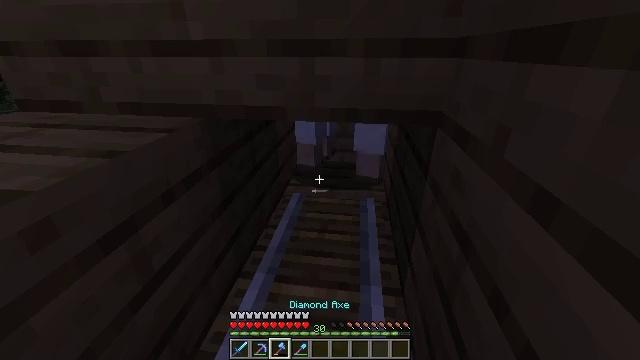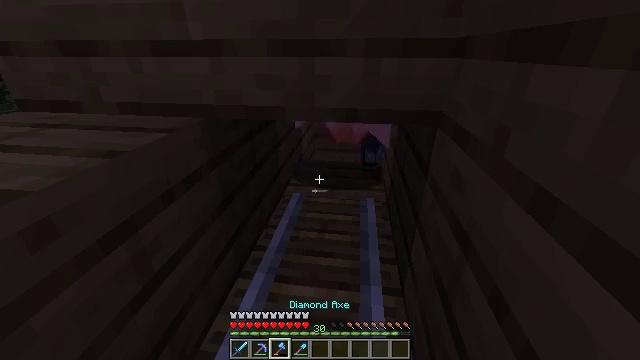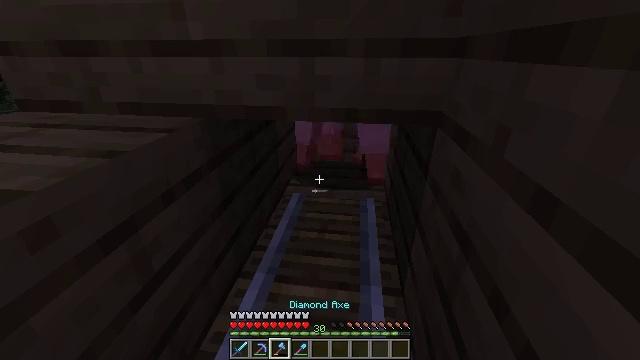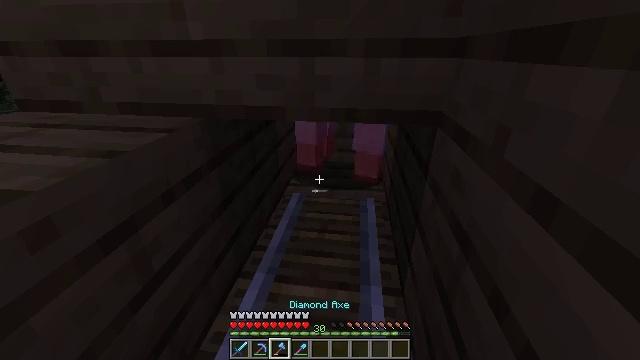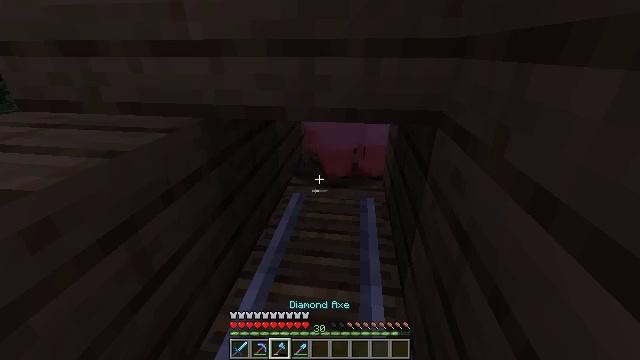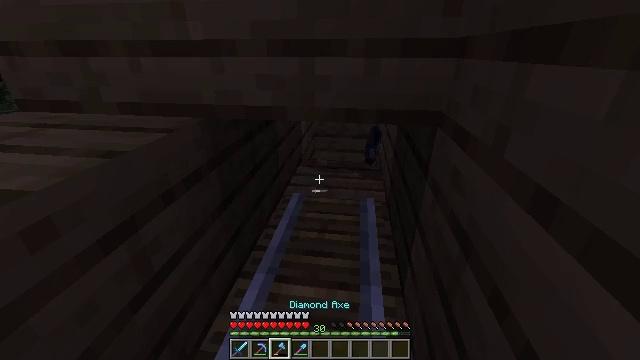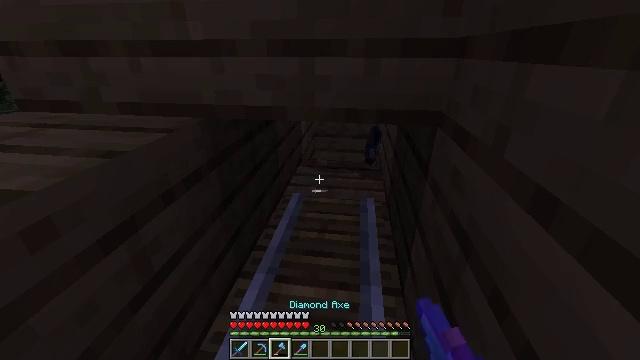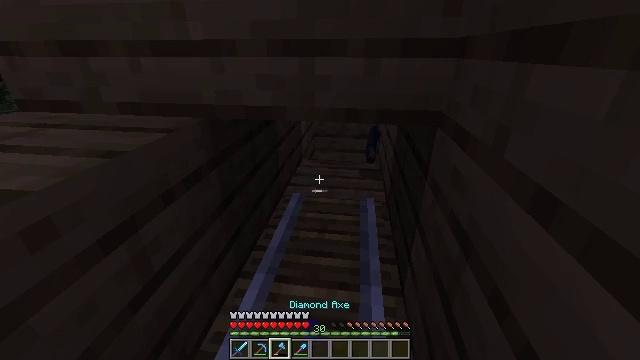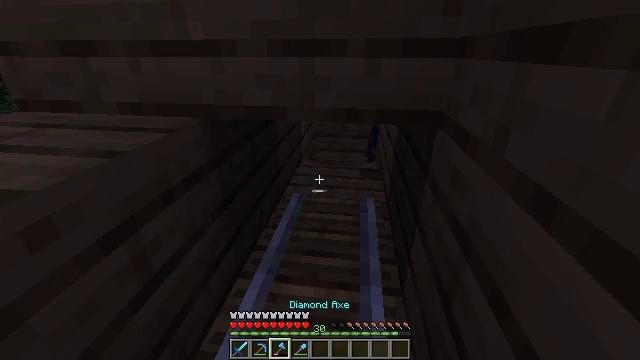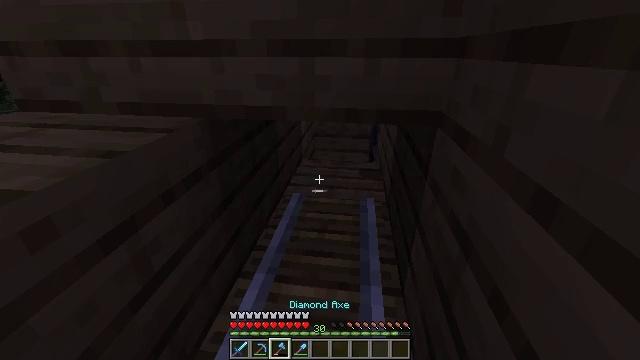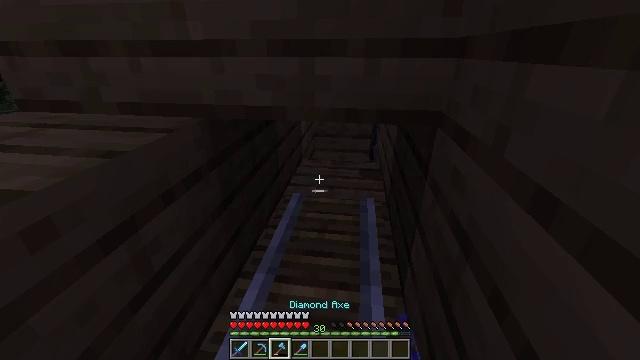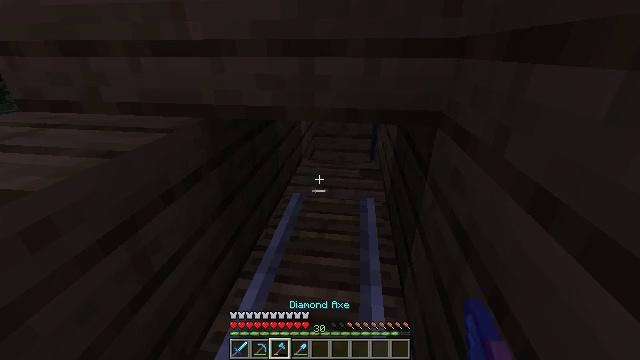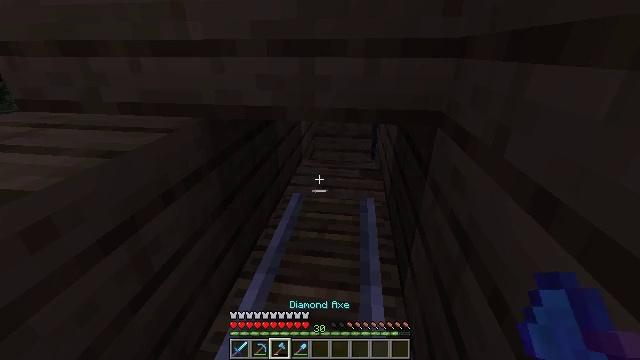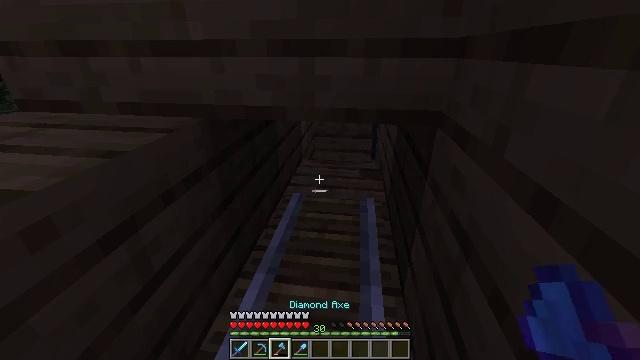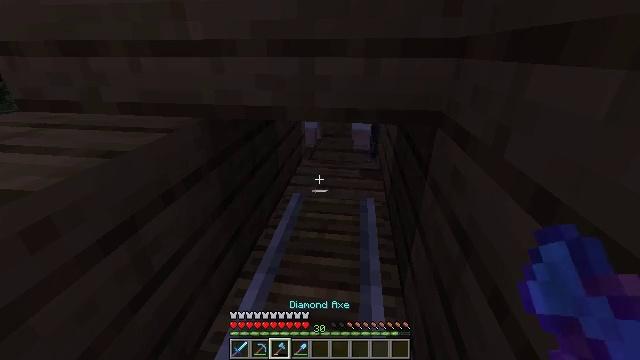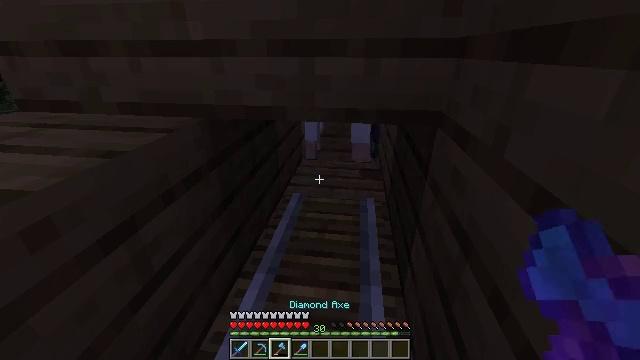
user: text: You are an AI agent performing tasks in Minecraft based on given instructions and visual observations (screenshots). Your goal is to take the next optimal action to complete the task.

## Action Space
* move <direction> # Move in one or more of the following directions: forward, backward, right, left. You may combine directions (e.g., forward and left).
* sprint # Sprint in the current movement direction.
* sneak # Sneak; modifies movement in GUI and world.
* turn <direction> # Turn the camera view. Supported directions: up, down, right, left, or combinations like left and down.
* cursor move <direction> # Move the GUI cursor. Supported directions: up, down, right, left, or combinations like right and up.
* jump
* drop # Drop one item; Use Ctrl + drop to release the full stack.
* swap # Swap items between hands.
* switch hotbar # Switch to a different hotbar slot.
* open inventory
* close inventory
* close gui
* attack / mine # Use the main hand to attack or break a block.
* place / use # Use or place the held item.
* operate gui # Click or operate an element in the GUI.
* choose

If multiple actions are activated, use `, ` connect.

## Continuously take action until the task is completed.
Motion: motion action
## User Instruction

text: Retrieve oak planks from the wooden block.
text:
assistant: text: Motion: sneak, attack / mine
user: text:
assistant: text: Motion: sneak, attack / mine
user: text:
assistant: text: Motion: sneak, attack / mine
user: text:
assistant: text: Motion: sneak, attack / mine
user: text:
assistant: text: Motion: sneak, attack / mine
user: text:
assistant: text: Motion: sneak
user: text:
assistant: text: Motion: sneak
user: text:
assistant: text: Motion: sneak
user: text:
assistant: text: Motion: sneak
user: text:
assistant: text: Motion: sneak
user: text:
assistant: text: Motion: sneak
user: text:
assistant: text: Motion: sneak
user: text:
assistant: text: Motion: sneak
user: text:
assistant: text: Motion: sneak
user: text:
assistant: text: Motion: sneak
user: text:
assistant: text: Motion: sneak
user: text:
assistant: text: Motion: sneak
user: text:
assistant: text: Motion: sneak
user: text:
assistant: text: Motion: sneak
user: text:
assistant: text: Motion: move forward, sneak
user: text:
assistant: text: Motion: move forward, sneak
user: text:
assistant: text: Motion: move forward, sneak
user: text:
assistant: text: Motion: move forward, sneak, turn right and up
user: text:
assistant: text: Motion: move forward, turn right and up
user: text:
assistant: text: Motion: move forward, turn up
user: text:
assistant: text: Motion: turn up
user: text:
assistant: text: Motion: no_op
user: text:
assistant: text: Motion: attack / mine
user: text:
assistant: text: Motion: attack / mine
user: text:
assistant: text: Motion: attack / mine